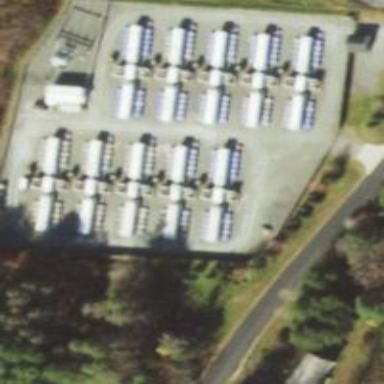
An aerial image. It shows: Generator is pictured.